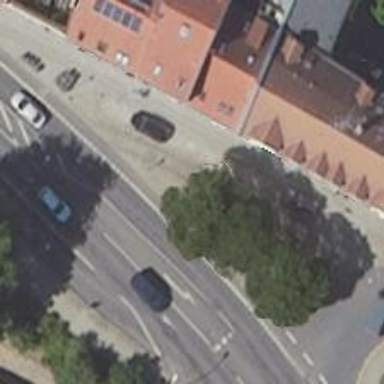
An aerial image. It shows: Broadleaved deciduous tree commonly found along the streets.